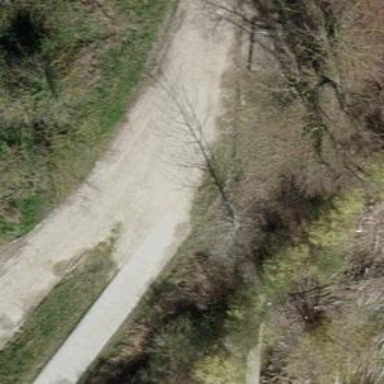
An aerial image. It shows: Concrete track with grade 2 tracktype.